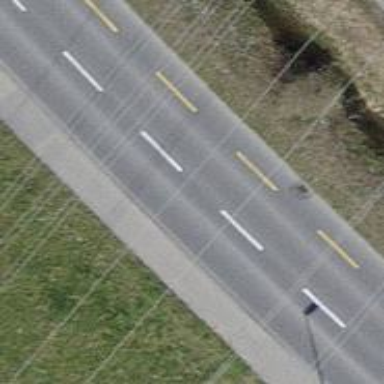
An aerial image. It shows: Unclassified road with asphalt surface. There is cycle lane on the left side.